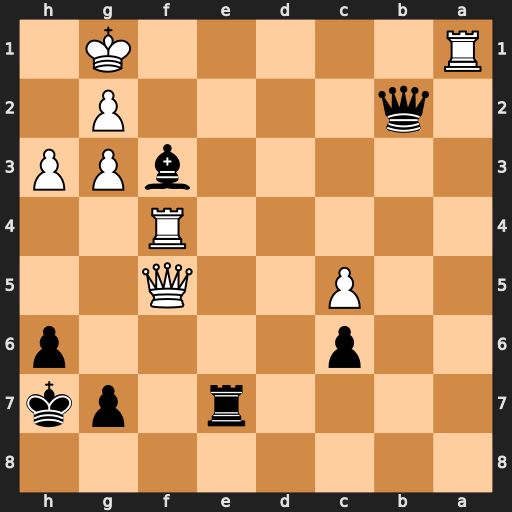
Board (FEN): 8/4r1pk/2p4p/2P2Q2/5R2/5bPP/1q4P1/R5K1
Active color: b
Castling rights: -
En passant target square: -
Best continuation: g6 Qf7+ Rxf7 Rxf7+ Kg8